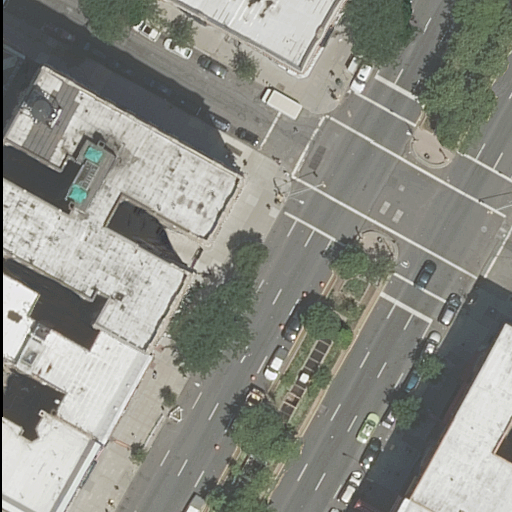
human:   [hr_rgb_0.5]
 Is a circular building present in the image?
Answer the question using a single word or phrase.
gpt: no

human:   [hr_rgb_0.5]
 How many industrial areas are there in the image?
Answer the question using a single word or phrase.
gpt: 0

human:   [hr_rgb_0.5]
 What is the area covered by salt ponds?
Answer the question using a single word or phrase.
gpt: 0m2

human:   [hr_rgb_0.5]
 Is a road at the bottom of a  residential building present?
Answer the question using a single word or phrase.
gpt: yes

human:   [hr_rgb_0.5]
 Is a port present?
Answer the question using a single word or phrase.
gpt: no

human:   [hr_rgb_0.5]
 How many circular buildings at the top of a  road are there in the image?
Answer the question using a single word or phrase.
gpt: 0

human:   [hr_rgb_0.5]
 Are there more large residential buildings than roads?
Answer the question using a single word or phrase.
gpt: no

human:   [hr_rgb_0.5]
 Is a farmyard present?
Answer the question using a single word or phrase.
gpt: no

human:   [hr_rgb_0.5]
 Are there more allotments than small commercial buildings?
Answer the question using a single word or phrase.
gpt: no

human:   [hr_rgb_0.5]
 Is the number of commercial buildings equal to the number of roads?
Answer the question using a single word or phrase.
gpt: no

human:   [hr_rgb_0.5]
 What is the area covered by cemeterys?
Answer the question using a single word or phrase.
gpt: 0m2

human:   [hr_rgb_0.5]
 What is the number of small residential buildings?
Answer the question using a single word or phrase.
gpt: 3

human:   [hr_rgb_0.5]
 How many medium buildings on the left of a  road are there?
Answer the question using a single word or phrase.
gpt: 2

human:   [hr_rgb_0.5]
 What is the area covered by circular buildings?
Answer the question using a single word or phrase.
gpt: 0m2

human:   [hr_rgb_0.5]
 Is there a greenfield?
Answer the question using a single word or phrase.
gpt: no

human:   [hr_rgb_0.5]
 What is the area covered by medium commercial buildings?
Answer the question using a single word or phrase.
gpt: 0m2

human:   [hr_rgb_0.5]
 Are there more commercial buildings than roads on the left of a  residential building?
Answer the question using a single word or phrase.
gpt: no

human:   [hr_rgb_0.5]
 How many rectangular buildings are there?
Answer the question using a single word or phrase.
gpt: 5

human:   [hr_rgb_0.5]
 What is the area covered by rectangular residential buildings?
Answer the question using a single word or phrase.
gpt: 527m2

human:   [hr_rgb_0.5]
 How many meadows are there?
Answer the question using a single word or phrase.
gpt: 0

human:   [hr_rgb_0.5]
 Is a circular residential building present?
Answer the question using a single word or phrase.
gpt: no

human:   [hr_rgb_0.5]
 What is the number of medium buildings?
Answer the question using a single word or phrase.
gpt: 3

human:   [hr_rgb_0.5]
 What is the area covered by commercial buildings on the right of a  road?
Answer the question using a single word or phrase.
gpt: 0m2

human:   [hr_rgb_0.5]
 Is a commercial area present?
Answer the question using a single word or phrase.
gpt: no

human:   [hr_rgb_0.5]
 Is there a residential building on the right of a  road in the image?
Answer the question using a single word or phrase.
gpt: yes

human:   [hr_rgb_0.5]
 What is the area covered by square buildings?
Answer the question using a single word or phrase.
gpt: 0m2

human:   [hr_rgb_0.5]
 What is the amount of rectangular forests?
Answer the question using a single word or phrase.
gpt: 0

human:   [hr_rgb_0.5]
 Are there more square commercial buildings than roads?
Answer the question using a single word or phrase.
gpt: no

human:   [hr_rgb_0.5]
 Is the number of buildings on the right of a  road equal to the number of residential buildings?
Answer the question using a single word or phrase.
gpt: no

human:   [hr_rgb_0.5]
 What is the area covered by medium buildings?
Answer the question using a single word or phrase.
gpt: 818m2

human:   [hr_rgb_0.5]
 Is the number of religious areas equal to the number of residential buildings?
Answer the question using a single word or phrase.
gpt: no

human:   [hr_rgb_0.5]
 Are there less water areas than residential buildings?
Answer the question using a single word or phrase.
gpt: yes

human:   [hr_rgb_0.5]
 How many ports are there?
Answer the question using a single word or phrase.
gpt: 0

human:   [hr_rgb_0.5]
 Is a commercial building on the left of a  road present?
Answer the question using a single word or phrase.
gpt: no

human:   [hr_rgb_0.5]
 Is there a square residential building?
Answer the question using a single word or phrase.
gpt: no

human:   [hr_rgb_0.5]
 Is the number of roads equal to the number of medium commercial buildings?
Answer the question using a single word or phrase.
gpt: no